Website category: movie
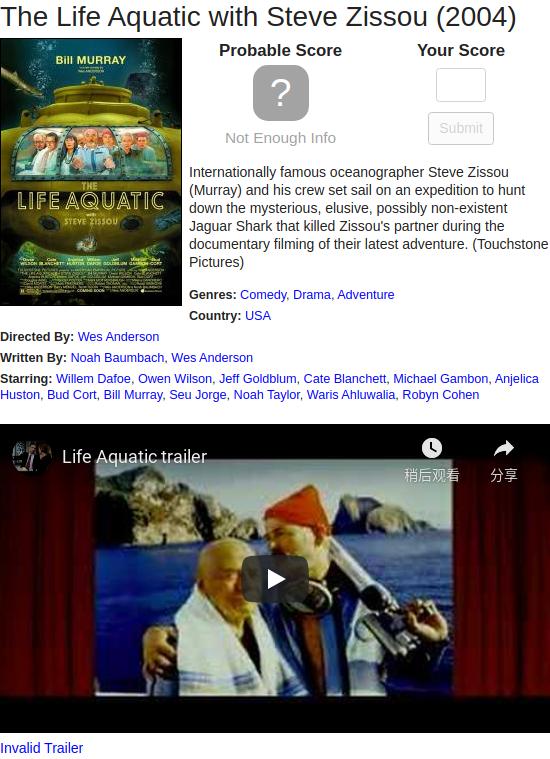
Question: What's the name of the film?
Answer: The Life Aquatic with Steve Zissou

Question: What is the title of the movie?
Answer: The Life Aquatic with Steve Zissou

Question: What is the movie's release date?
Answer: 2004

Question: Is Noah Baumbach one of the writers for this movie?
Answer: yes

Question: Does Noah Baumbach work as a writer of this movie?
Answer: yes

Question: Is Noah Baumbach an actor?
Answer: no

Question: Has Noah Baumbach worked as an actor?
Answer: no

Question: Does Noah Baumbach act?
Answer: no

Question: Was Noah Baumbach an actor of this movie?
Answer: no

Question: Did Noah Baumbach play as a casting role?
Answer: no

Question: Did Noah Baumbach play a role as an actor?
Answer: no

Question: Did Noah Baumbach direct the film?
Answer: no

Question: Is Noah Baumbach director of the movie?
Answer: no

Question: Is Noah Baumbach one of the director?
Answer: no

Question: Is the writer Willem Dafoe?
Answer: no

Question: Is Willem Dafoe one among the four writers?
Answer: no

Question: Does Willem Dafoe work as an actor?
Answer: yes

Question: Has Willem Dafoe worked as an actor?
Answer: yes

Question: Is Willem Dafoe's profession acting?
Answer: yes

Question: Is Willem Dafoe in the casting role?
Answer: yes

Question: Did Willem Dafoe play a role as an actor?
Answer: yes

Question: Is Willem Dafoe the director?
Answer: no

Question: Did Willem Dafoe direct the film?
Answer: no

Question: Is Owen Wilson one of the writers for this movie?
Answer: no

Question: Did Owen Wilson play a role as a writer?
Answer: no

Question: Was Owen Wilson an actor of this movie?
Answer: yes

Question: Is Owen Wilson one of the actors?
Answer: yes

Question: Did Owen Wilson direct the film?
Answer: no

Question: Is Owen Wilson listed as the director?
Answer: no

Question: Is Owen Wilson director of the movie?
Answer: no

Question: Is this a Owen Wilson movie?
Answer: no

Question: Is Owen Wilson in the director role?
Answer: no

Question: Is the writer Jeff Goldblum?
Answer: no

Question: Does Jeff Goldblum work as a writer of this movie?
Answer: no

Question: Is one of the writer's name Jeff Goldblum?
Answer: no

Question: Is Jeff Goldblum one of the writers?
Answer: no

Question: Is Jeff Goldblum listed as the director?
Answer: no

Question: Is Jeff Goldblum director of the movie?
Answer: no

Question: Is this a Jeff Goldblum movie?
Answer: no

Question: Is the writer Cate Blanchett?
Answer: no

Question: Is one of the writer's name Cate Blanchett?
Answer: no

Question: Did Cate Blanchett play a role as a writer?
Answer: no

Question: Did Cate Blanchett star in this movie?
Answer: yes

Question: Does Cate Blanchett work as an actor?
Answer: yes

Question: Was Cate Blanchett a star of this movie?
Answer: yes

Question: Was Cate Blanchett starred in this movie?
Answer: yes

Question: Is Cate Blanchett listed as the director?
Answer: no

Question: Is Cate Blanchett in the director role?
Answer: no

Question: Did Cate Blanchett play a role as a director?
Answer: no

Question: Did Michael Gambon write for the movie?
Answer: no

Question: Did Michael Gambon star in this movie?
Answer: yes

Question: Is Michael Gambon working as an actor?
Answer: yes

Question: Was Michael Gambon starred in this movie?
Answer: yes

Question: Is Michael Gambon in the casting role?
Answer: yes

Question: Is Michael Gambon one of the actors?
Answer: yes

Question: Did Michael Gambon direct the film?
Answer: no

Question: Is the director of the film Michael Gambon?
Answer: no

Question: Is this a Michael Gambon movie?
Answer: no

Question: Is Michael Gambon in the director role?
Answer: no

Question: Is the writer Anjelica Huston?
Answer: no

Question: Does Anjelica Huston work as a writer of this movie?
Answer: no

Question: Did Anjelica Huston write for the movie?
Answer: no

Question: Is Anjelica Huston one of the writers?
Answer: no

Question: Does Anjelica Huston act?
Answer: yes